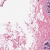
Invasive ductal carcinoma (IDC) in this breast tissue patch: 0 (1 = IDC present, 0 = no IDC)